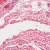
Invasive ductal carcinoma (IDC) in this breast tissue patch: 0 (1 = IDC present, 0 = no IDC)